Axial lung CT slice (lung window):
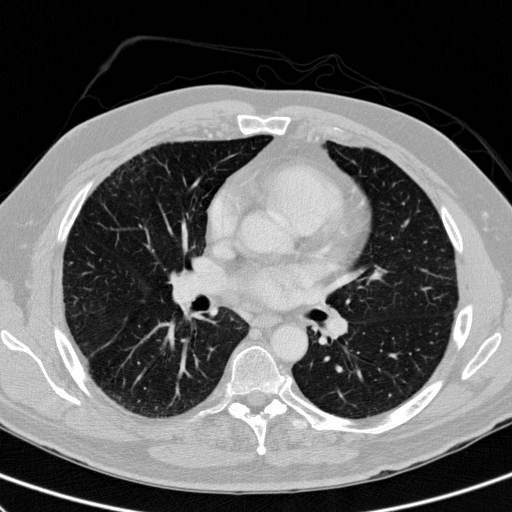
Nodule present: no